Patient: sex M, age 23
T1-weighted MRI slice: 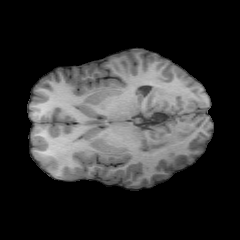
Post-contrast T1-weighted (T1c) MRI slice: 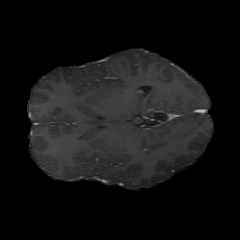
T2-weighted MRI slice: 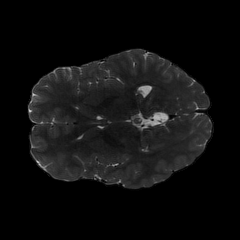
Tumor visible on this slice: no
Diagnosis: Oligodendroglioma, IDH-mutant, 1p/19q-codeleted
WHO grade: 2